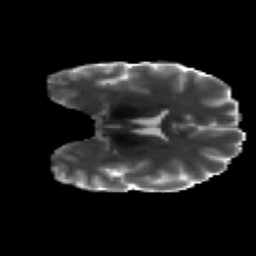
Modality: T2w
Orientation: coronal
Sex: female
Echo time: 0.114 s